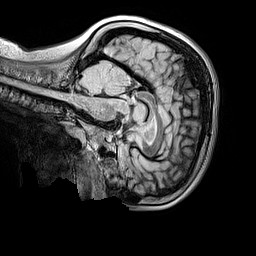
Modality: FLAIR
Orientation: sagittal
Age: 9
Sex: female
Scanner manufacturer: siemens
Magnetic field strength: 3 T
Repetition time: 5 s
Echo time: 0.388 s